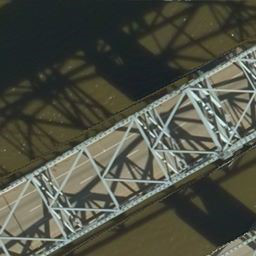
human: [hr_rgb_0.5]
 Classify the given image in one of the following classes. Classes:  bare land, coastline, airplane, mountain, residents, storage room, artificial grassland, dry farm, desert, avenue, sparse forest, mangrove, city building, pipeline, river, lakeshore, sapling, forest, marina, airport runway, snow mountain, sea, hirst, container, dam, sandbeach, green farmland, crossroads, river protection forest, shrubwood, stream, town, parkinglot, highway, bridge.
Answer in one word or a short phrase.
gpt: bridge